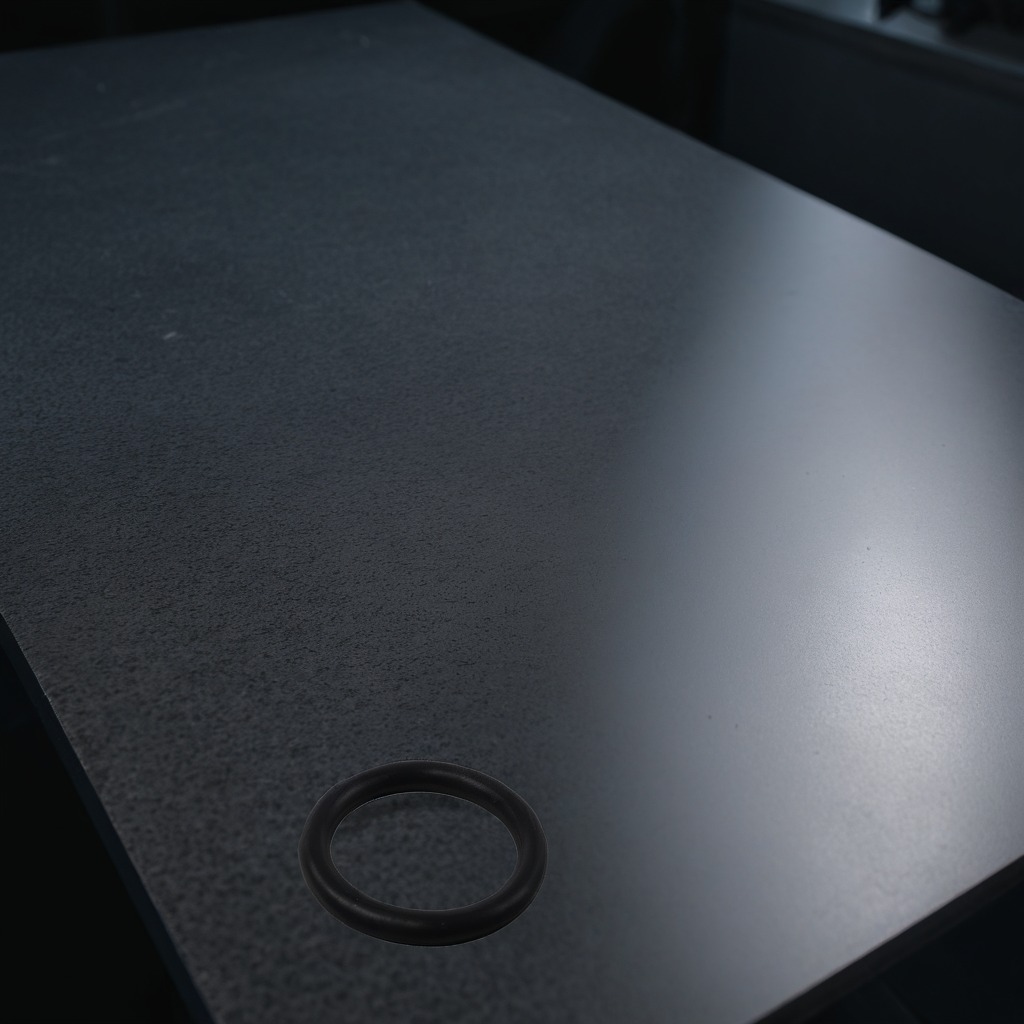
A rubber O-ring is lying on the granite table.